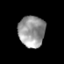
Tissue: prostate
Cell type: T cells
Senescence score: 0.3307
Nuclear area (px): 813
Mean DAPI intensity: 151.092